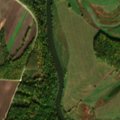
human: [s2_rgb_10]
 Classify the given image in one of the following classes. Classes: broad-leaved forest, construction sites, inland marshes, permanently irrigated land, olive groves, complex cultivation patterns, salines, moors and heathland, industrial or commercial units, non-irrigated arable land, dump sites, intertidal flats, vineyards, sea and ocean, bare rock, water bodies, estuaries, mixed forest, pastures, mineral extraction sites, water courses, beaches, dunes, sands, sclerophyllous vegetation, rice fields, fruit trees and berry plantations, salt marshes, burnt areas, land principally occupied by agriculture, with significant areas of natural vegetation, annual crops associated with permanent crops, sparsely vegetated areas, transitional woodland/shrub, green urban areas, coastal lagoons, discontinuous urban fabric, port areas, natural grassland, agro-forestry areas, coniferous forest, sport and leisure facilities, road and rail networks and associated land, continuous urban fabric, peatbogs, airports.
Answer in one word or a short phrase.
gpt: non-irrigated arable land, pastures, land principally occupied by agriculture, with significant areas of natural vegetation, broad-leaved forest, water courses